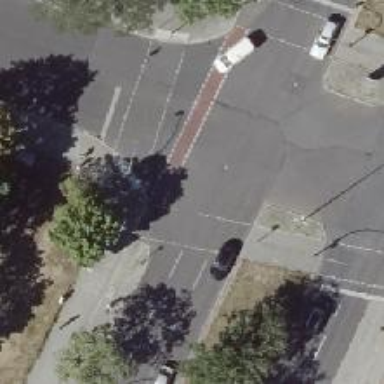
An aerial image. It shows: Secondary road with asphalt surface. There is cycle track on the right side of the road.